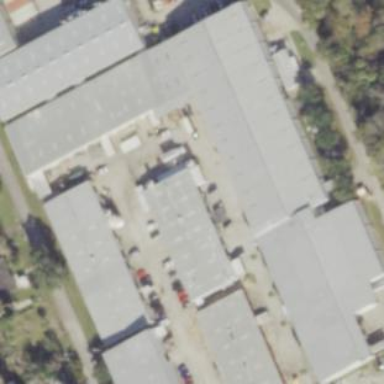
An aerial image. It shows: Commercial building.